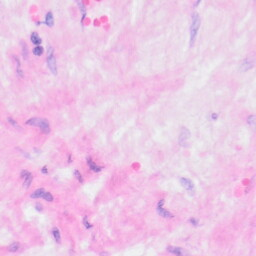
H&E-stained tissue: Kidney